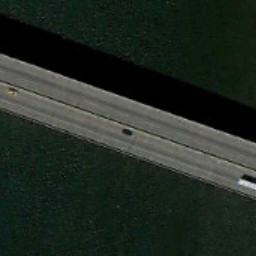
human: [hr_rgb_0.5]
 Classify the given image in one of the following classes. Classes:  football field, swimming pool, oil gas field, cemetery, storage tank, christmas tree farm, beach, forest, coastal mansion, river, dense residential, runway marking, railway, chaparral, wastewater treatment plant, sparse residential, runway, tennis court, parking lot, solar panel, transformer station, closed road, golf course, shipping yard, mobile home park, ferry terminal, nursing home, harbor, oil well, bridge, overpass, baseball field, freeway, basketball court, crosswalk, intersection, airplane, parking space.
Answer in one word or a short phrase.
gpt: bridge